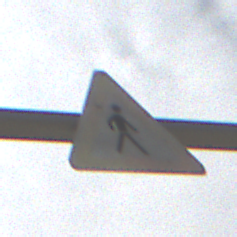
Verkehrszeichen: FussgaengerLinks
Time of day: Midday
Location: Outdoor (Nature)
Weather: PartlyCloudy
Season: NotSpecified
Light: Natural